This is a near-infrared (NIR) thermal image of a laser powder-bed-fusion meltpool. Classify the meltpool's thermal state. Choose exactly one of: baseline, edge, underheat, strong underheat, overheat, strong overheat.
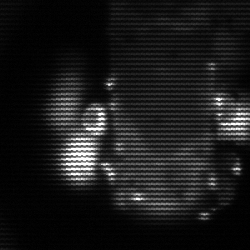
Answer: strong underheat